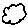
Label: cloud